Question: I think there might be a bug in laravel homestead.
I followed the docs <URL> to set up a laravel homestead environment to build a Laravel app.
When I commit and push code from within the vagrant/homestead environment, it appears in github like this:

I have no idea who user mvdstam is. And yet I seem to be able to commit code as though I am him.
Anyone know what might be causing this? I uninstalled everything related to laravel homestead as I've abandoned this project, but my guess would be that the default gitconfig contains his credentials?
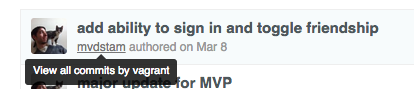
Answer: Lol. I had this issue yesterday.
The reason is that you have not set the global username and email to commit as. So when you push your changes to Github - it doesnt know who you are.
To fix this - set your globals first:
'''
git config --global user.name "Your name"
git config --global user.email "Your email address"
'''
The reason user 'mvdstam' is there is it seems to be in homestead as the last user, before the change was committed to homestead. So basically 'mvdstam' is the default homestead git user.
I spoke to Github about this. What is important to note is that user 'mvdstam' does have access to your private project - it is just a symbolic link in your project that he did the commit (even though he didnt).
I've posted the issue to Laravel here: <URL>